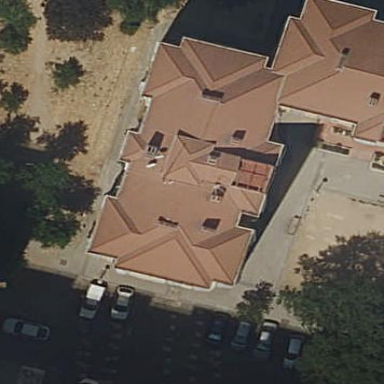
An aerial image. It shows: View of apartment building.